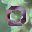
Label: 0